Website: lowes
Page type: customer-info-address
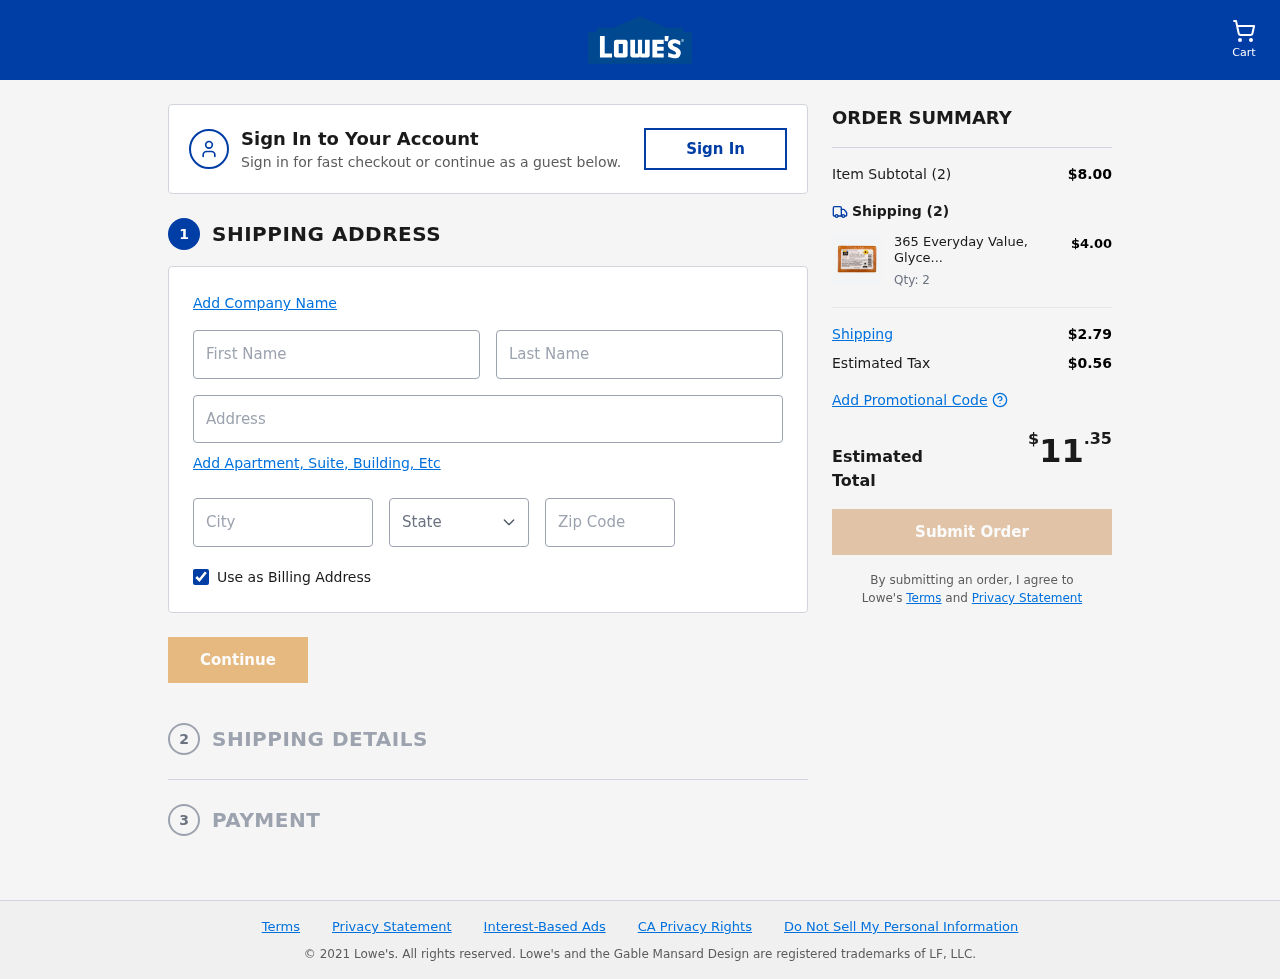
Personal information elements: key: PII_CITY
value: Lake Joshuafurt
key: PII_FIRSTNAME
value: Maria
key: PII_LASTNAME
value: Hopkins
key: PII_POSTCODE
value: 41002
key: PII_STATE_ABBR
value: AZ
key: PII_STREET
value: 8230 Sarah Fork Suite 815
Product elements: key: PRODUCT1_NAME
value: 365 Everyday Value, Glycerin Soap, Vitamin E, 4 oz
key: PRODUCT1_PRICE
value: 4
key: PRODUCT1_QUANTITY
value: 2
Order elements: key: ORDER_NUM_ITEMS
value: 2
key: ORDER_SUBTOTAL
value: $8.00
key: ORDER_NUM_ITEMS2
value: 2
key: ORDER_SHIPPING_COST
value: $2.79
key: ORDER_TAX
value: $0.56
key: ORDER_TOTAL
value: $11.35